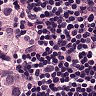
Metastatic tissue present: yes